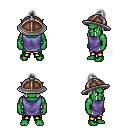
a pixel art fantasy rpg character, male body template, orc, green skin, chain tabard jacket, gold greaves, gray short topknot hairstyle, chain helm, four views (front, back, left, right), 2x2 character sprite sheet, small pixel art, hard edges, no anti-aliasing